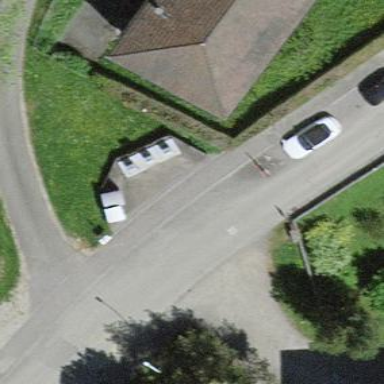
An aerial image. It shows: Recycling container for recycling.